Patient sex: F
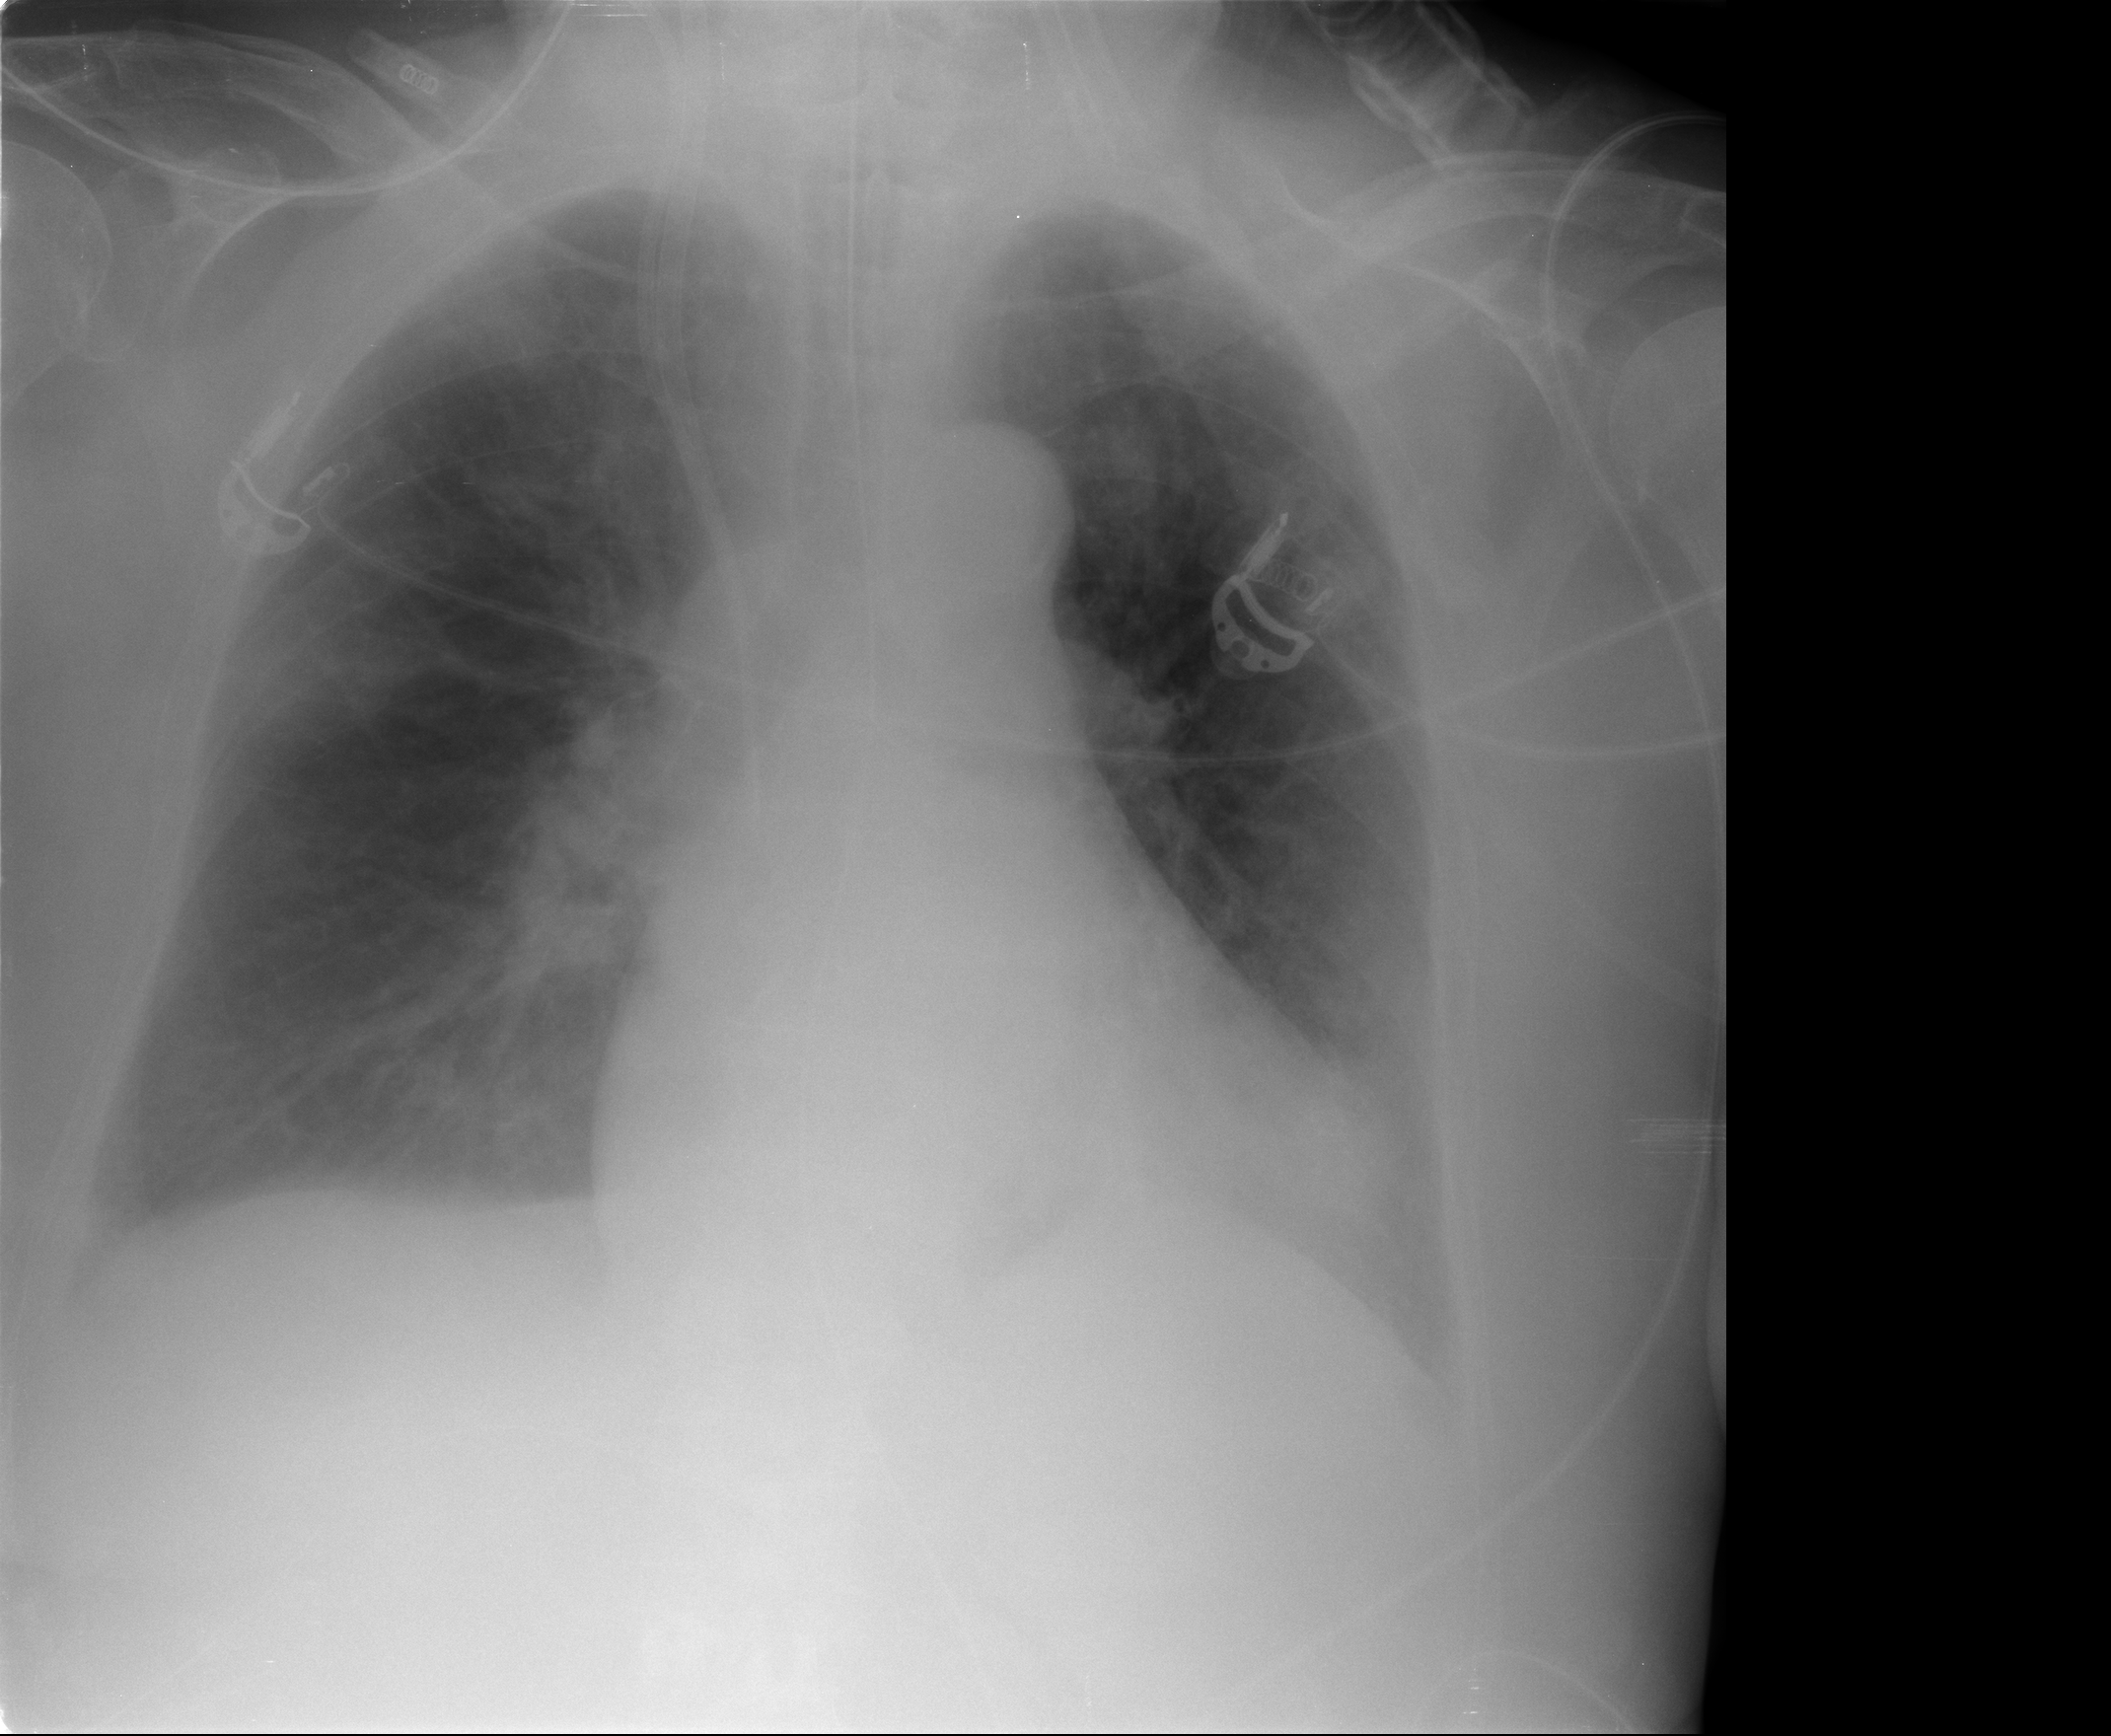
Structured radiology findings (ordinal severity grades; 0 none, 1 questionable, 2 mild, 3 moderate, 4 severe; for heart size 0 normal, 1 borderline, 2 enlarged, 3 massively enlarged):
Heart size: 2
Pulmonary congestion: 0
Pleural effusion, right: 2
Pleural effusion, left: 0
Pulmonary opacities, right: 0
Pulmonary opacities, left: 0
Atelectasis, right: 2
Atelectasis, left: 0